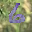
Label: 6